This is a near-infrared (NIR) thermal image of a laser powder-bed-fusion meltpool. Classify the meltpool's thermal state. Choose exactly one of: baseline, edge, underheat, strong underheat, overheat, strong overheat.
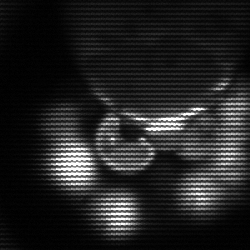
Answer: baseline